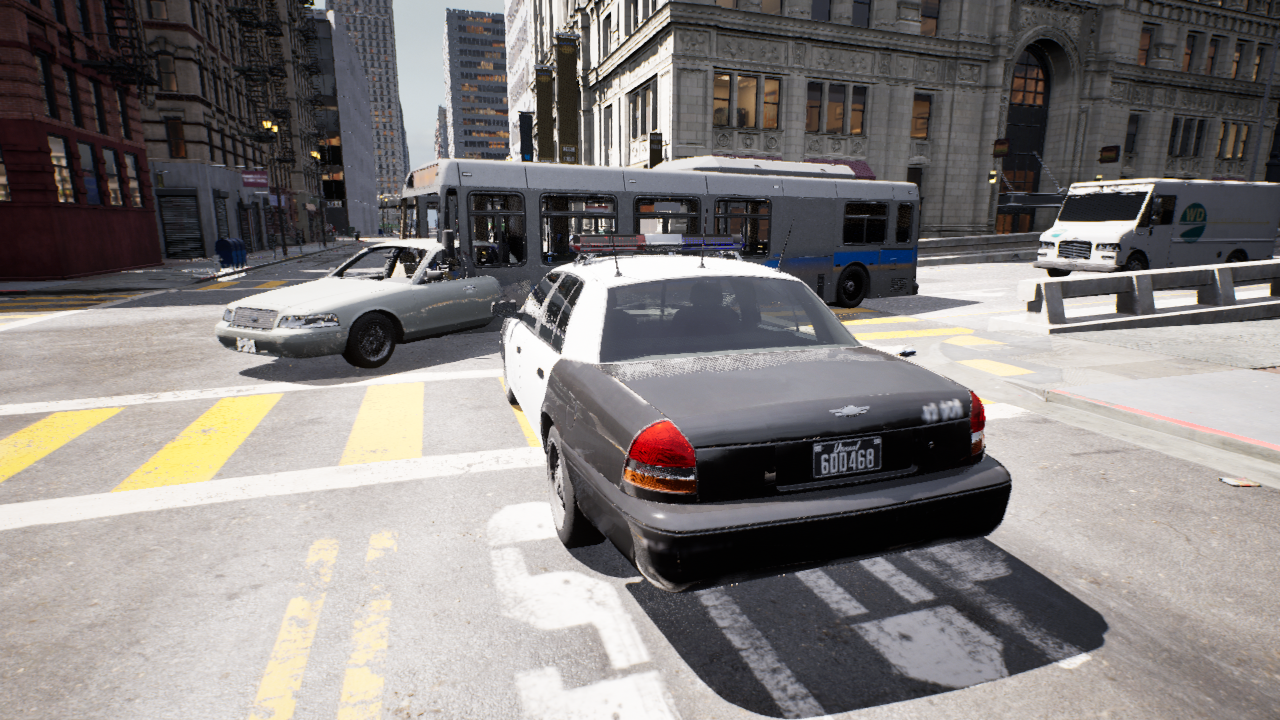
Venue: residential
Lighting: clear day
Vehicle rig: sedan